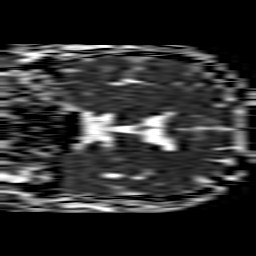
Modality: ADC
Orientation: coronal
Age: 56
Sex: male
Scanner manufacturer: philips
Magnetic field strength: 1.5 T
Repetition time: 3.499 s
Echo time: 0.09255 s